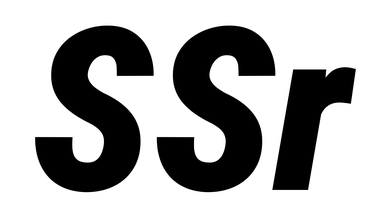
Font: Roboto-Italic_Condensed_Black_Italic